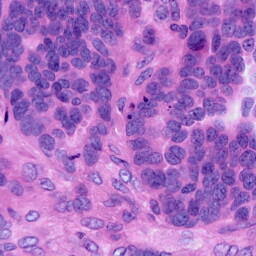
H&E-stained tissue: Ovarian